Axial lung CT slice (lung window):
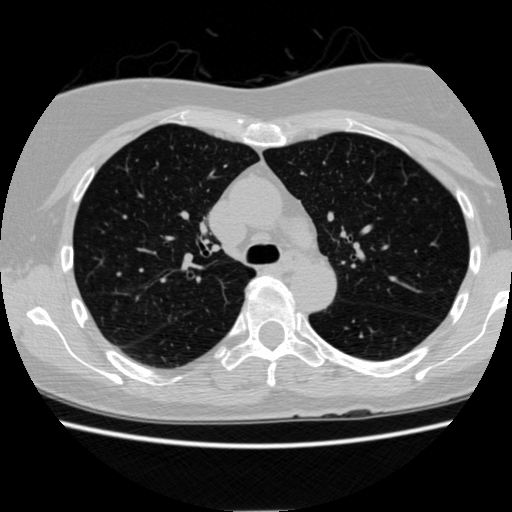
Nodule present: no